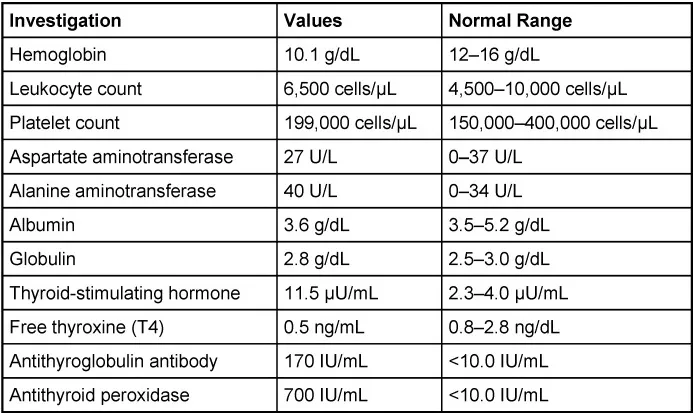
Laboratory studies.
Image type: chart (chart)